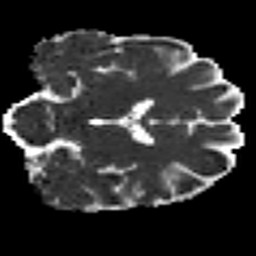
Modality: MD
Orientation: coronal
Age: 42
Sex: female
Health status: healthy
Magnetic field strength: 3 T
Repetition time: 8.4 s
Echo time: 0.0926 s